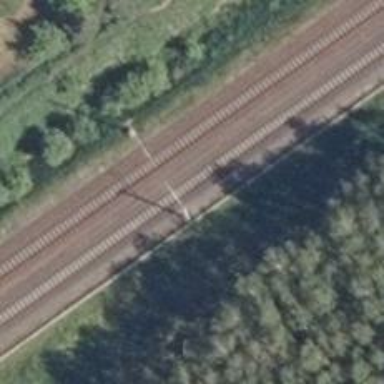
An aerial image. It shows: Catenary mast for power lines.